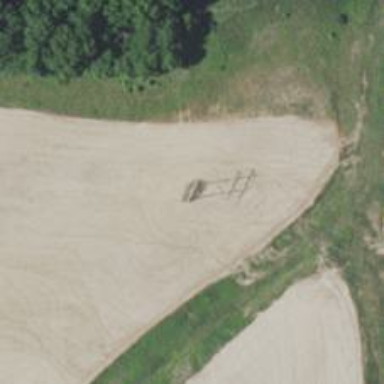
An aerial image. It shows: H-frame power tower with distinctive design.